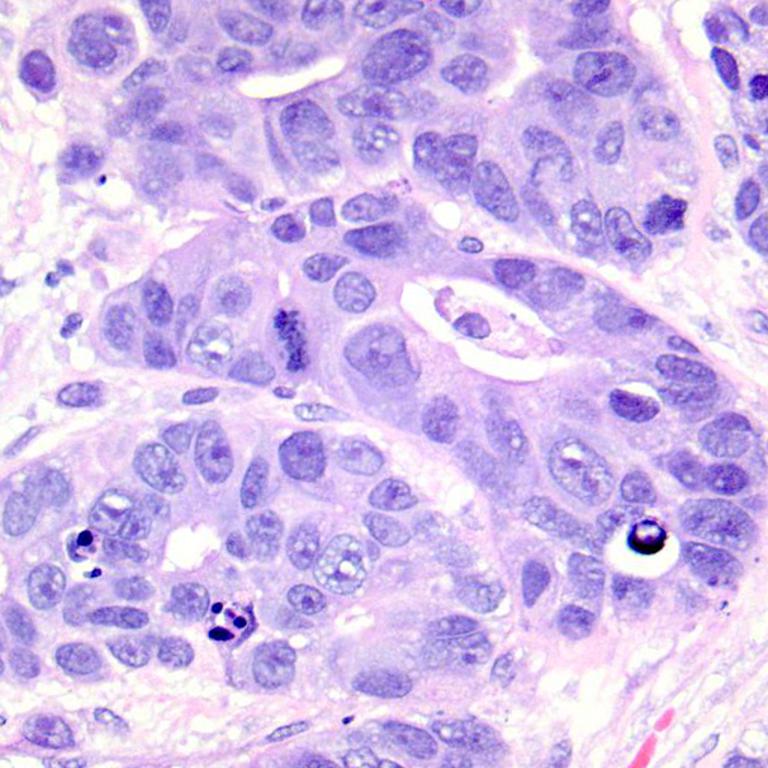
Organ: colon
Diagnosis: adenocarcinomas